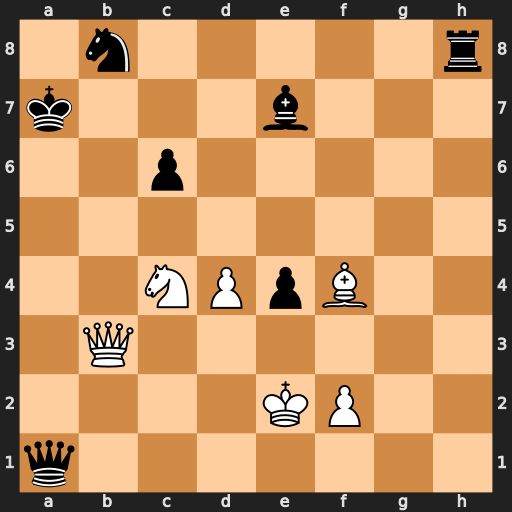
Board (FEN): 1n5r/k3b3/2p5/8/2NPpB2/1Q6/4KP2/q7
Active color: w
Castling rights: -
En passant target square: -
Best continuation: Qb6+ Ka8 Na5 Qa2+ Bd2